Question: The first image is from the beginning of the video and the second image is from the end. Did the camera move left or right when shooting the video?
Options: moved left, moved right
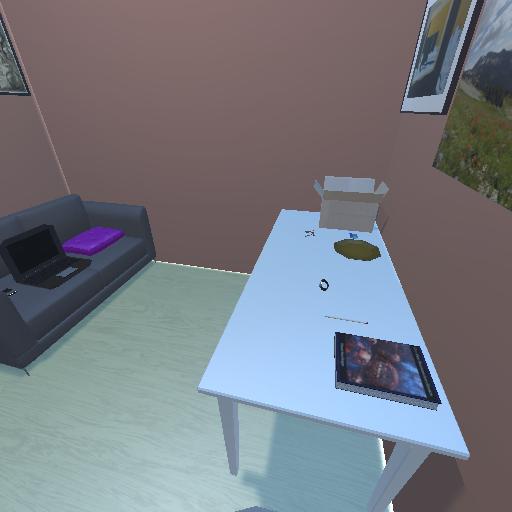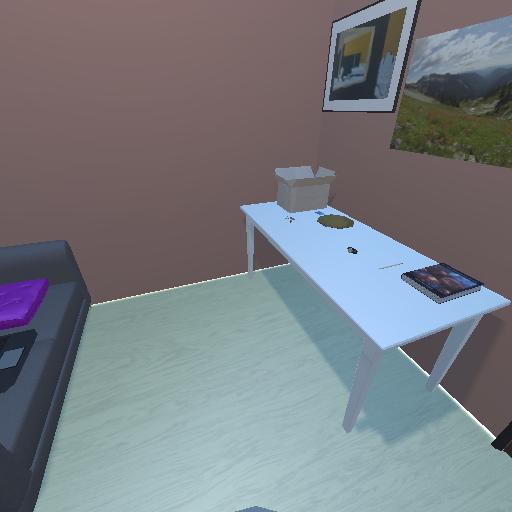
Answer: moved left